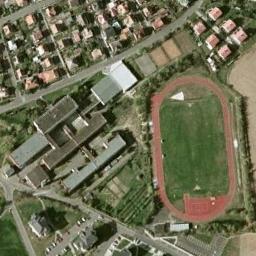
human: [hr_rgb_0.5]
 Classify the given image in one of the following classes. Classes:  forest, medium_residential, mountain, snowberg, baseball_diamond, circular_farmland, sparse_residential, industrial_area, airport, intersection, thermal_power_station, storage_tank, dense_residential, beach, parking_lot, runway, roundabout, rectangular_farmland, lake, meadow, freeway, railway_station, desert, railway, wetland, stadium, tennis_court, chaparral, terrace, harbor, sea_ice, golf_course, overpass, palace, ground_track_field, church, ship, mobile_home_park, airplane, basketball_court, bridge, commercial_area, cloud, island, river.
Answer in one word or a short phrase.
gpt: ground_track_field